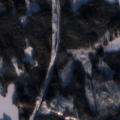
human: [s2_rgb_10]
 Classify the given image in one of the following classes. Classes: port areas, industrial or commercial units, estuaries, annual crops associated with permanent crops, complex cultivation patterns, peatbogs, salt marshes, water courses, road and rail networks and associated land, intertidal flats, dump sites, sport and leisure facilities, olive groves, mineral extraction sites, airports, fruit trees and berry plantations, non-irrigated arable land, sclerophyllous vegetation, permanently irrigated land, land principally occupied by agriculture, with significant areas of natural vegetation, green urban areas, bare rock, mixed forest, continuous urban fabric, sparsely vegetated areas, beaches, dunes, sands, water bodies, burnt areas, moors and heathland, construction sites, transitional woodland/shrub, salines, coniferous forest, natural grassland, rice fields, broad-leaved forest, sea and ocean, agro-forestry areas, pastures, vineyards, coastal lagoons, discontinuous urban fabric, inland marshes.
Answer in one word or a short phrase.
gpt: coniferous forest, mixed forest, transitional woodland/shrub, water bodies